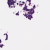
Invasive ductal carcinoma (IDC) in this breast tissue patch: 1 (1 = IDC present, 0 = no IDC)